Interaction volume radius: 5 \u00c5
Interaction volume height: 30 \u00c5
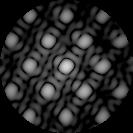
Disorder parameter: 0.1677